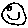
Label: smiley face